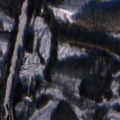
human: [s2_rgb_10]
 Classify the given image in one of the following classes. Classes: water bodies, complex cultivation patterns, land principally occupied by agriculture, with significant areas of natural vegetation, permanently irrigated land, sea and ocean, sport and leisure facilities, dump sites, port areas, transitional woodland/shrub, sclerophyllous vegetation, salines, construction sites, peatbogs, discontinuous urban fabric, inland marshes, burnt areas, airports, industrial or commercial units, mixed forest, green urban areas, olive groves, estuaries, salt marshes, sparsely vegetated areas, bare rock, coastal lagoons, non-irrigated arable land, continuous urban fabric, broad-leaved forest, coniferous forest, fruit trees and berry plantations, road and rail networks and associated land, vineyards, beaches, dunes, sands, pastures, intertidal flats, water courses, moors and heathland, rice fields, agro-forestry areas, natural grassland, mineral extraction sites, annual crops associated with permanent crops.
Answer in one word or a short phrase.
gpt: coniferous forest, mixed forest, transitional woodland/shrub